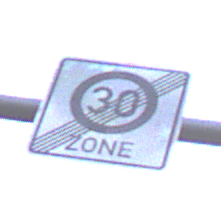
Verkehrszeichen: EndeZone30
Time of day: SunriseSunset
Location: Outdoor (Nature)
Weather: PartlyCloudy
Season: NotSpecified
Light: Natural